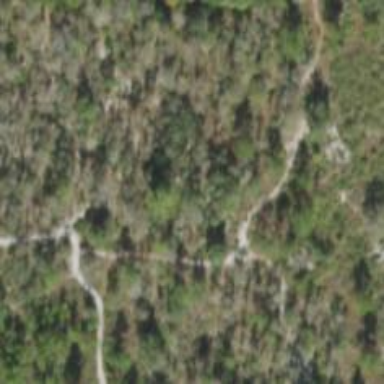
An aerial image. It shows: Path.